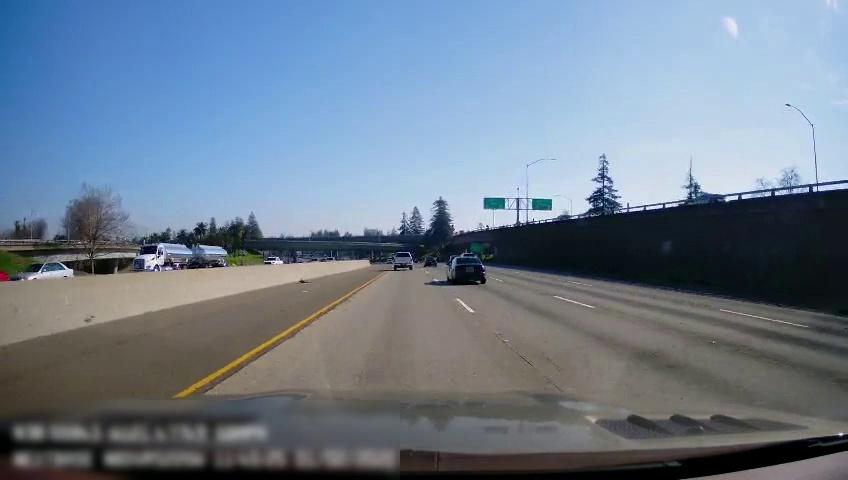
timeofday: Day
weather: Sunny
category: Vehicles | Truck
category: Vehicles | Car
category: Vehicles | Truck
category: Drivable Space
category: Vehicles | Truck
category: Vehicles | SUV
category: Vehicles | Car
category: Vehicles | Car
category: Vehicles | Car
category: Vehicles | Car
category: Lanes | Current Lane
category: Lanes | Current Lane
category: Lanes | Alternate Lane
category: Lanes | Alternate Lane
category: Traffic | Signs
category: Traffic | Signs
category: Traffic | Signs
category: Traffic | Signs